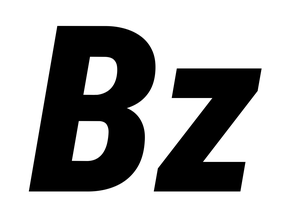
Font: Roboto-Italic_Condensed_Black_Italic